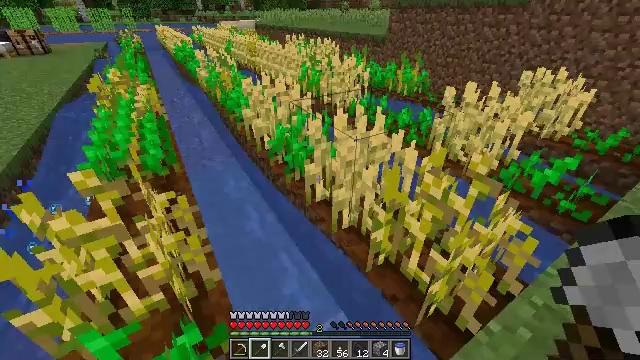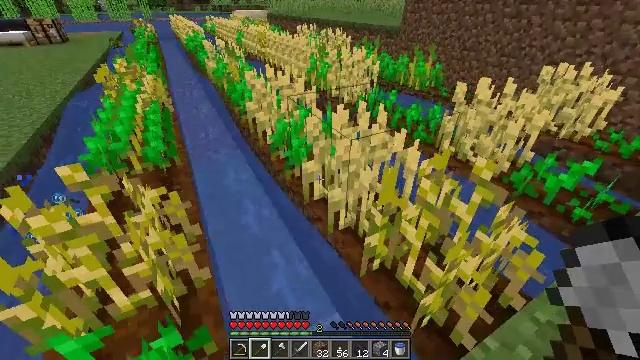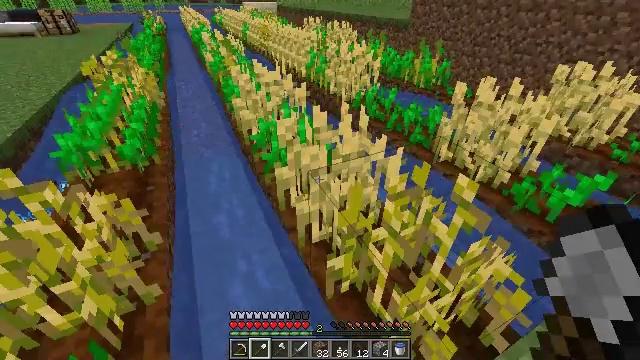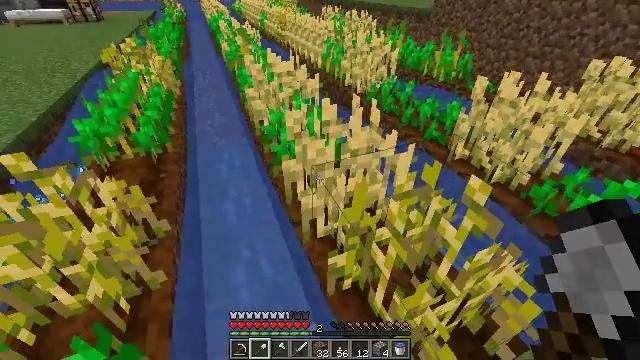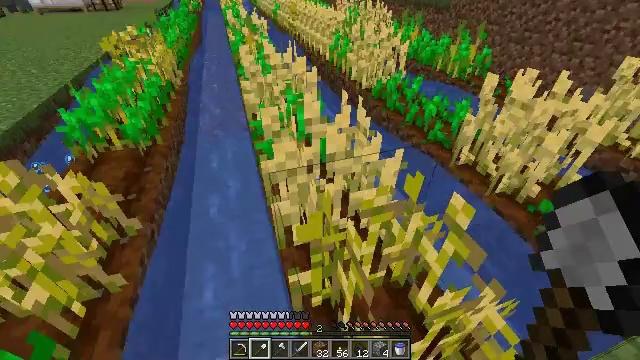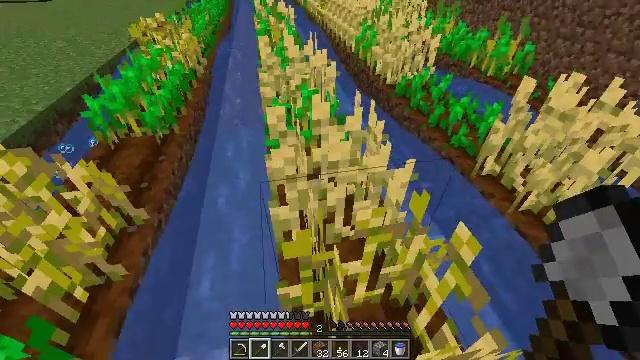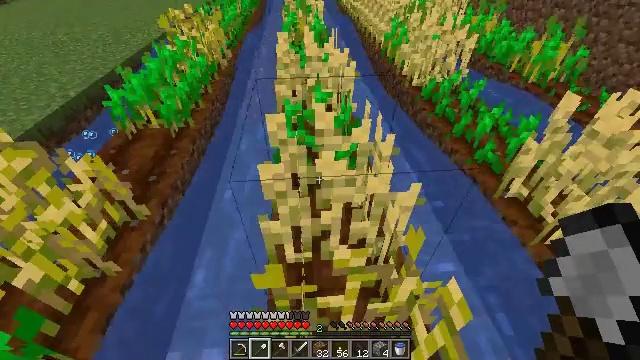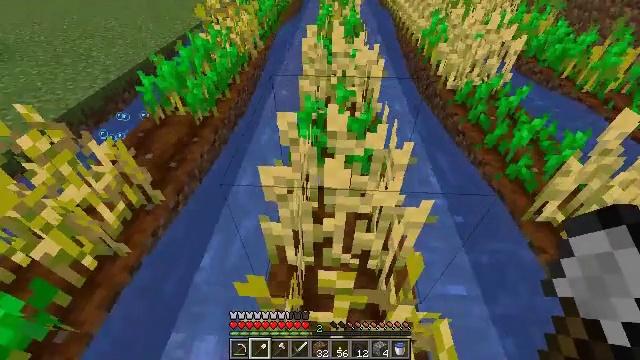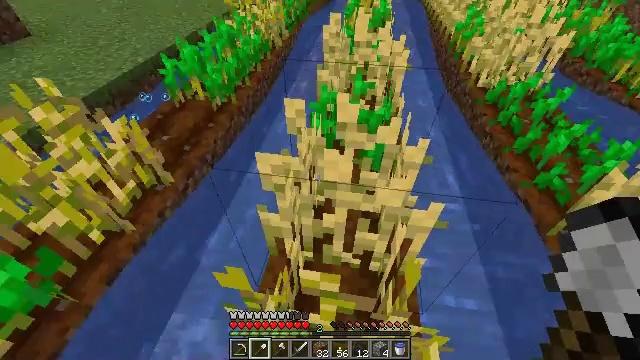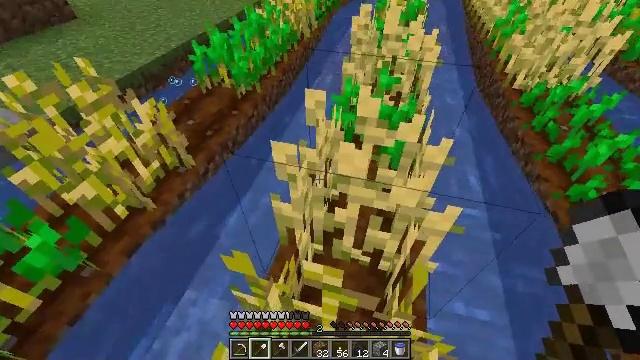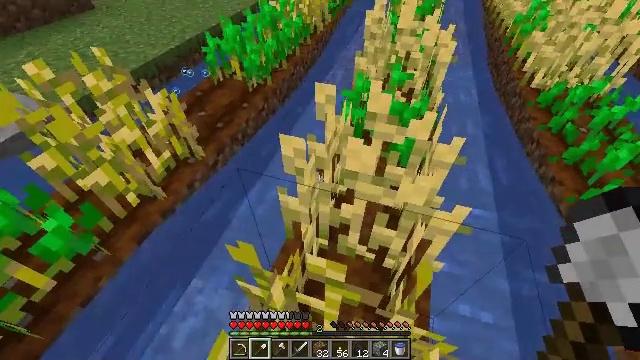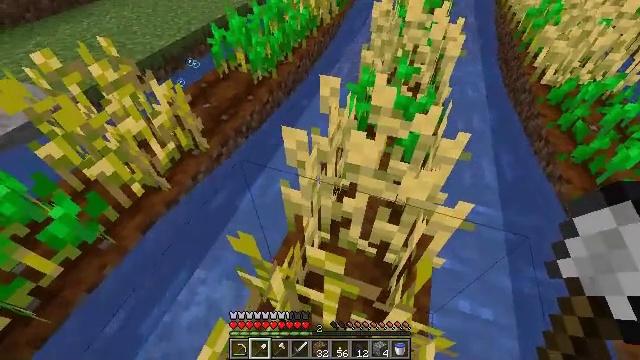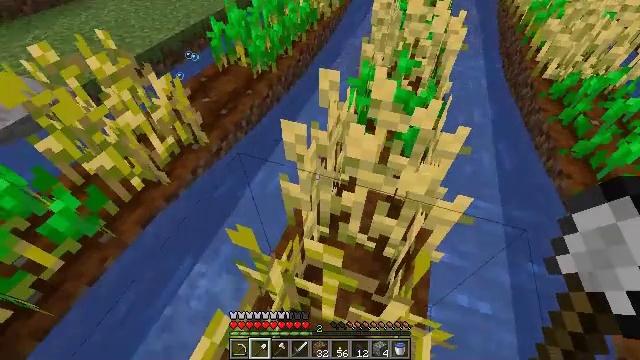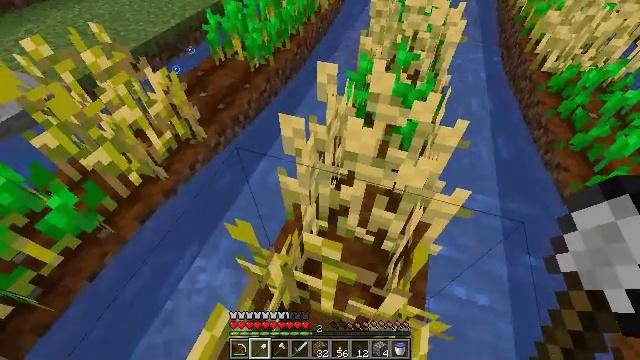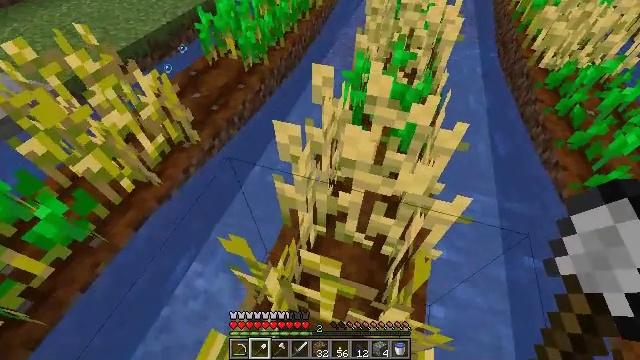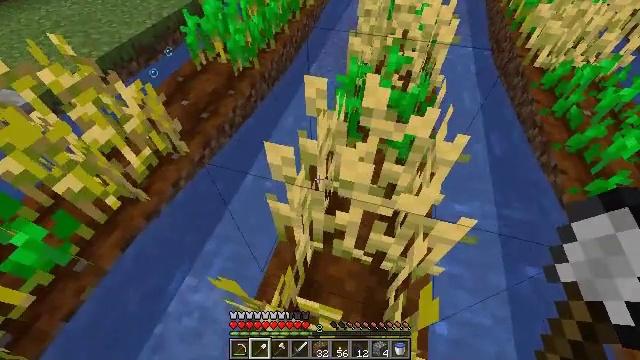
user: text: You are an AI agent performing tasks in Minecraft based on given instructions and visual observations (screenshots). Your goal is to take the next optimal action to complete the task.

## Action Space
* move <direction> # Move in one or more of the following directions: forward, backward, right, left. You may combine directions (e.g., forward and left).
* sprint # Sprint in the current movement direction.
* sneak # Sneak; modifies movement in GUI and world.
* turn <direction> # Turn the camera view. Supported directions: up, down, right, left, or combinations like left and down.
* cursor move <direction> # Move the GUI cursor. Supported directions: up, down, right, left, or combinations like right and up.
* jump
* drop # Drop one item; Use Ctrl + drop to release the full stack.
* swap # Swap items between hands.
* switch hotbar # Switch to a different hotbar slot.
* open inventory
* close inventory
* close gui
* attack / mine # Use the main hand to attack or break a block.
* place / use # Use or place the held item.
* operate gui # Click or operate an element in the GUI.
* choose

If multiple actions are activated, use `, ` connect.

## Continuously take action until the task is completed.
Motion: motion action
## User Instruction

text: Get wheat from the farmland.
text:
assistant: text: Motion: move forward and move right, turn left and down
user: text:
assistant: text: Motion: move forward and move right, turn left and down
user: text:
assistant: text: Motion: move forward and move right, turn left and down
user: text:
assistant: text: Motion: move forward and move right, turn left and down
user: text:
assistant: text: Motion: move forward and move right, turn left and down
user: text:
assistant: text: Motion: move forward and move right, turn left and down
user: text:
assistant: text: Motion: turn left and down
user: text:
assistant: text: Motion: turn left and down
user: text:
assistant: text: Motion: turn left and down
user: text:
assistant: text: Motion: turn left and down
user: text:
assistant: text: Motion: turn left and down
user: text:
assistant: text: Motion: turn down
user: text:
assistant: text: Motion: turn down
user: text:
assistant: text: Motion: move forward, turn right
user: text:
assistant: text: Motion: move forward, turn right
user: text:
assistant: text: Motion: move forward, turn right and down
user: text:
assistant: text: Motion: turn right
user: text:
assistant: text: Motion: turn right and down
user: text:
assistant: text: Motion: turn right and down
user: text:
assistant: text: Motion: turn right and down
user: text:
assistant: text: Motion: turn right and down
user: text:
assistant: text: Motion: no_op
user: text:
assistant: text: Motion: no_op
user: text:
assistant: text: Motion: no_op
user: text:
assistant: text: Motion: attack / mine
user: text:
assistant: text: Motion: attack / mine
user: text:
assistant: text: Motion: turn right
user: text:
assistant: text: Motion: turn right and up
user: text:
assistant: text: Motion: turn right and up
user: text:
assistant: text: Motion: turn right and up